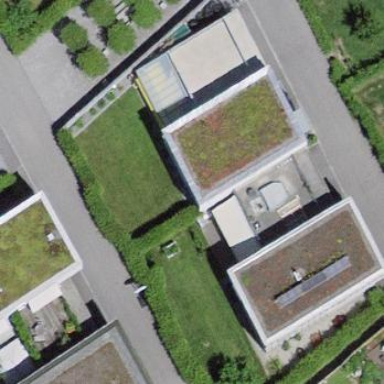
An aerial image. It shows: House with flat roof.